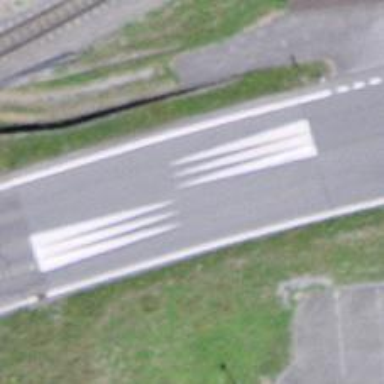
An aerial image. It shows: Table-style traffic calming feature.